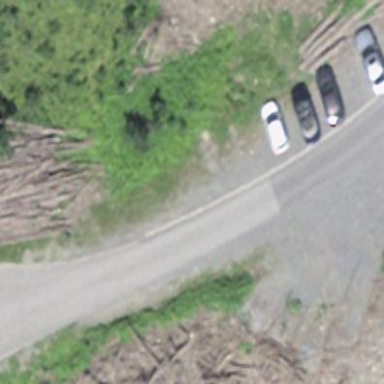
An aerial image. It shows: Parking area with compacted surface.